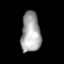
Tissue: lung
Cell type: Epithelial cells
Senescence score: 0.1127
Nuclear area (px): 765
Mean DAPI intensity: 165.545